Field crop: maize
Growth stage: 2
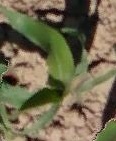
Species: maize